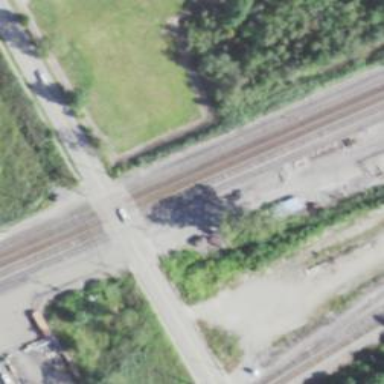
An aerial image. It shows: Crossing for the railway.